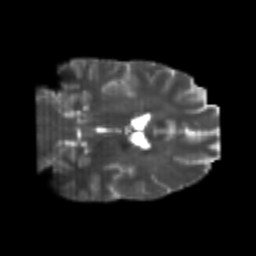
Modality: T2w
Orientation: coronal
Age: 25
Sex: male
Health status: healthy
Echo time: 0.074 s